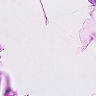
Metastatic tissue present: no